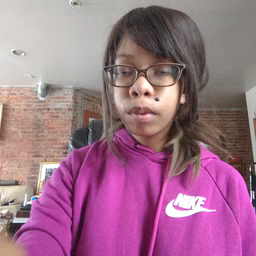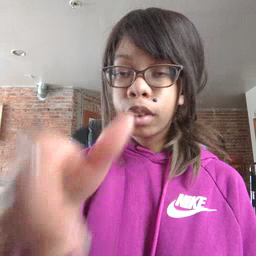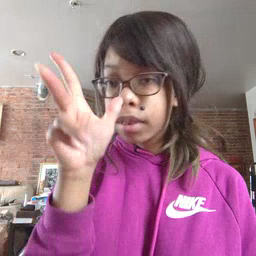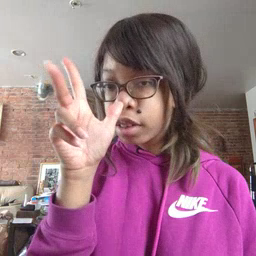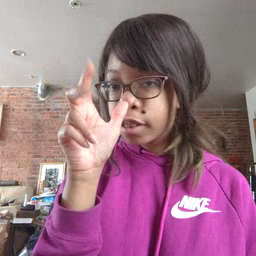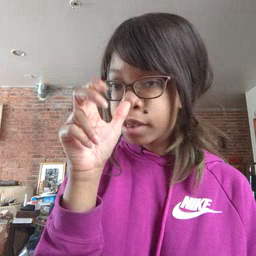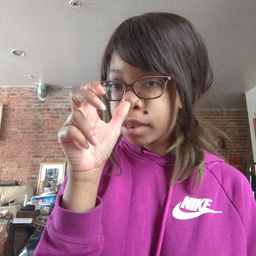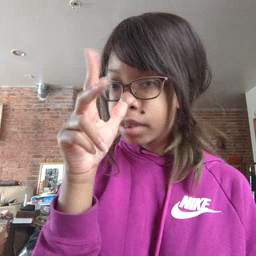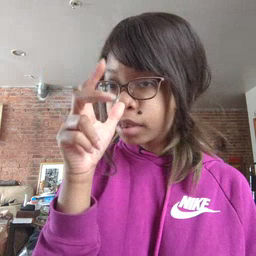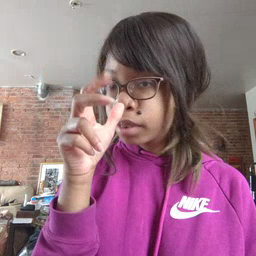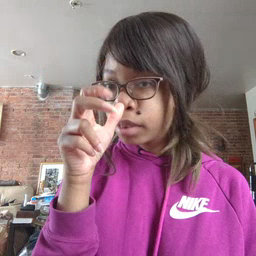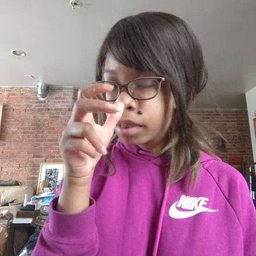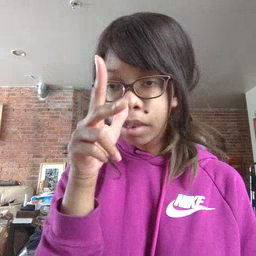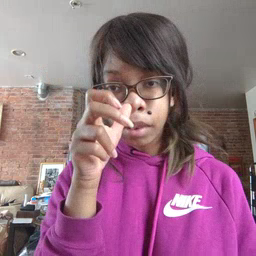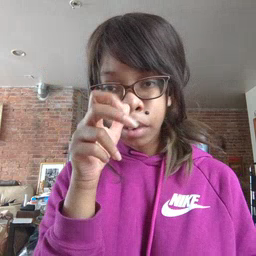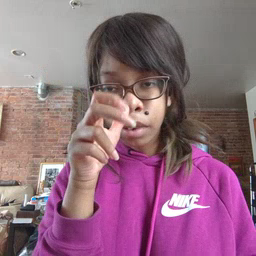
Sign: bug